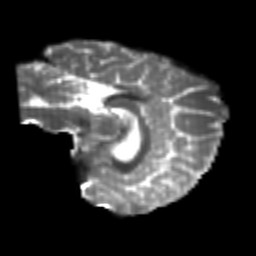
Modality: T2w
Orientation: sagittal
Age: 25
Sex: female
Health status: healthy
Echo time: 0.074 s